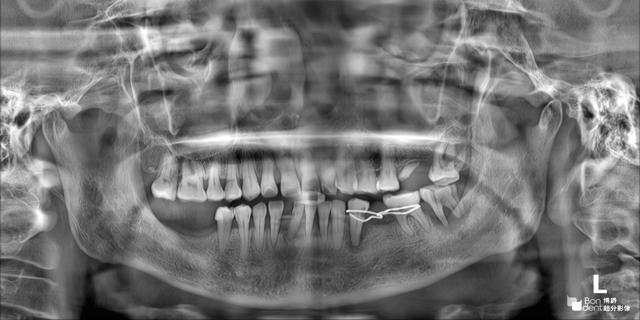
adult